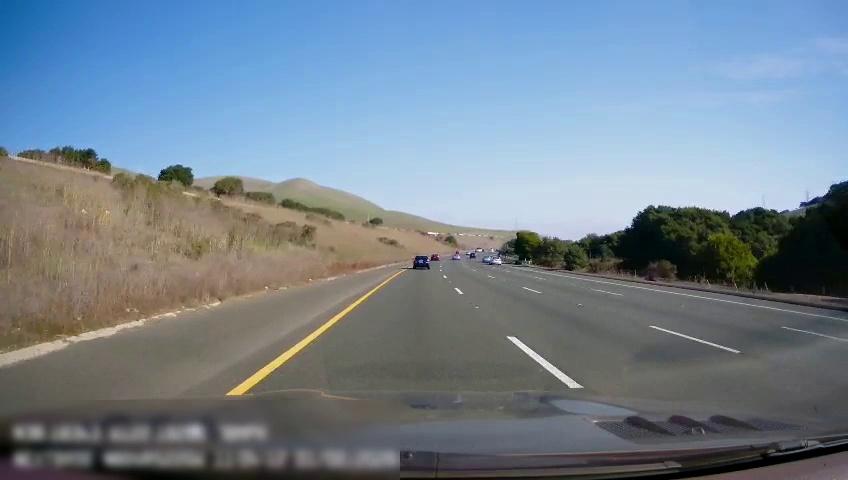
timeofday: Day
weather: Sunny
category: Drivable Space
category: Vehicles | Car
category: Vehicles | Car
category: Vehicles | Car
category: Lanes | Alternate Lane
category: Lanes | Alternate Lane
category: Lanes | Alternate Lane
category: Lanes | Current Lane
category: Lanes | Alternate Lane